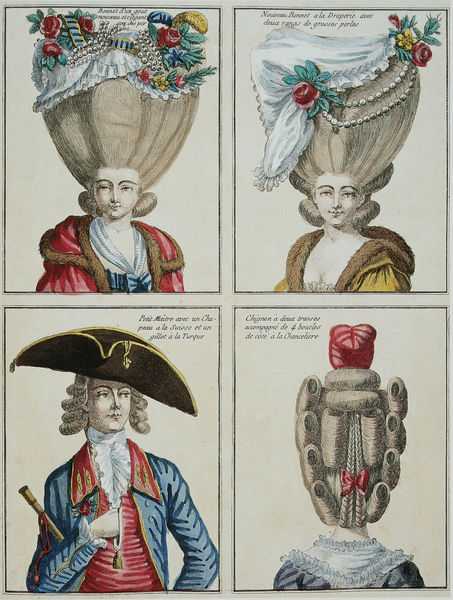
Titel: Galerie des Modes et du Costume Francais
Standort: viele Standorte
Institution: Seriendruck
Schlagwörter: blau, blätter, feder, hand, kopf, mann, umhang, weiß, frauen, gelb, grün, menschen, blume, blumen, braun, frankreich, frau, frisur, frisuren, grau, haar, hut, hüte, köpfe, männer, rücken, schmuck, schwarz, zeichnung, blüten, rose, rosen, rot, schleier, tuch, beige, mode, muster, schleife, jacke, barock, federn, gesicht, kragen, pelz, steine, instrument, gold, haare, mantel, reich, tücher, adel, gewänder, rokkoko, schleifen, edelsteine, frontal, locken, perle, perlen, rokoko, rosa, stock, perücke, schrift, bilder, stab, kette, graphik, nacken, figuren, französisch, dekoration, karten, kopftuch, zopf, pfeife, verzierung, robe, stil, rüschen, perlenkette, haarspange, spange, vier, ideal, porträts, hinten, druck, radierung, stich, text, uniform, zeitschrift, ketten, beschriftung, dreispitz, kopfputz, portraits, modelle, girlanden, rolle, flöte, karte, mittelalter, fernrohr, blumenschmuck, zeilen, perücken, kopfschmuck, haartracht, grotesk, drei frauen, kapuze, franzose, perrücke, spielkarte, perrücken, vorne, katalog, ansichten, coloriert, pompös, steien, vorbild, haarmode, turmfrisur, keete, musterkarte, schulterbild, schulterbilder, viergeteilt, wier, zöpfchen, wasserkopf, 1780, peröen, frisir, komische frisur